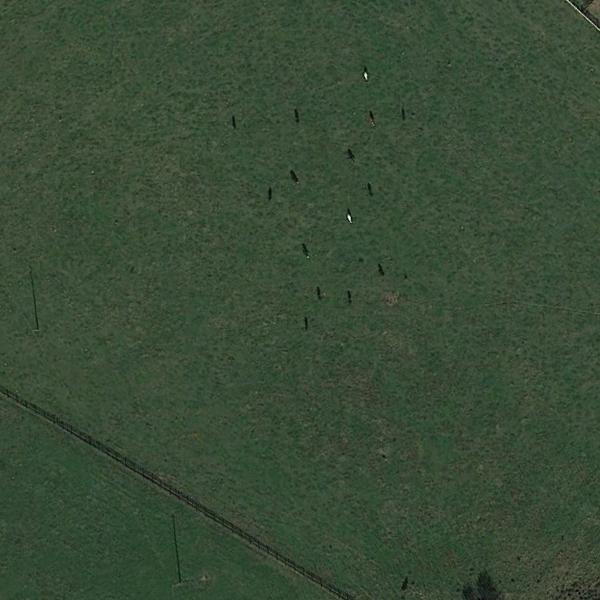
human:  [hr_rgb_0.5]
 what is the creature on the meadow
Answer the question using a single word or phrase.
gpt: sheep